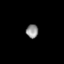
Tissue: skin
Cell type: Endothelial cells
Senescence score: 0.2795
Nuclear area (px): 165
Mean DAPI intensity: 140.261